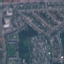
Land use / land cover: Residential